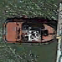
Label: Towing_vessel